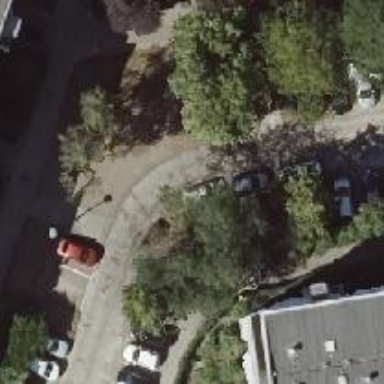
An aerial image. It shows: Residential road with concrete surface.